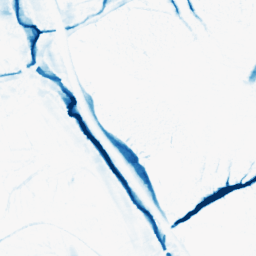
Category: morphological
Decomposition family: morphological_ellipse
Decomposition parameters: operation: closing
width: 10
height: 20
Upsampling method: linear_exact
Upsampling parameters: scale: 2
Upsampling scale: 2